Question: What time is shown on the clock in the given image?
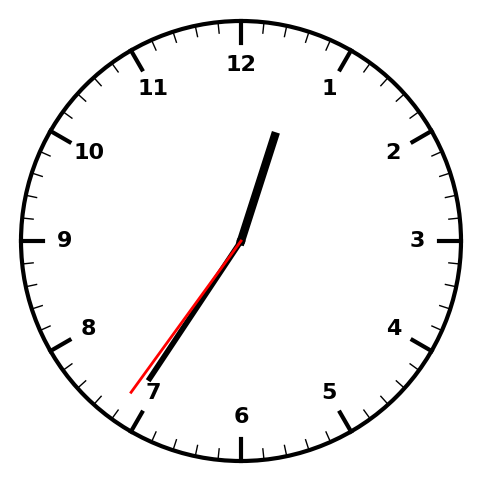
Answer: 12:35:36